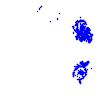
Particle: pion